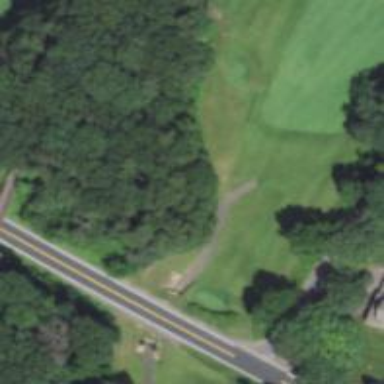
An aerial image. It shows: Path used for both walking and golf.